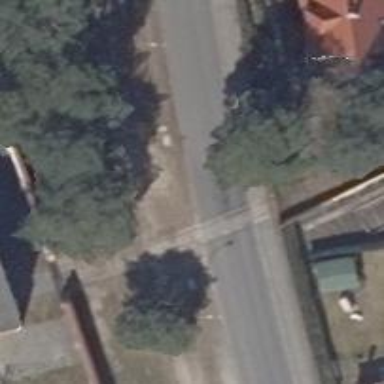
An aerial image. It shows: Railway level crossing.